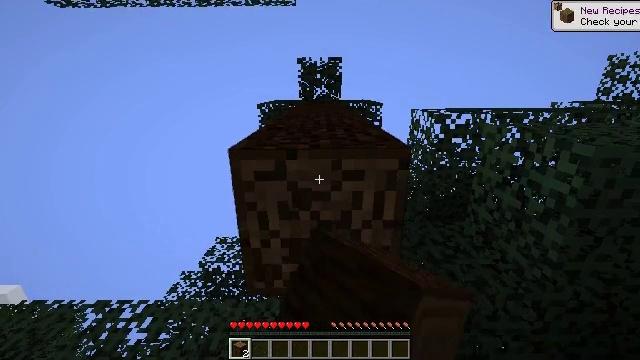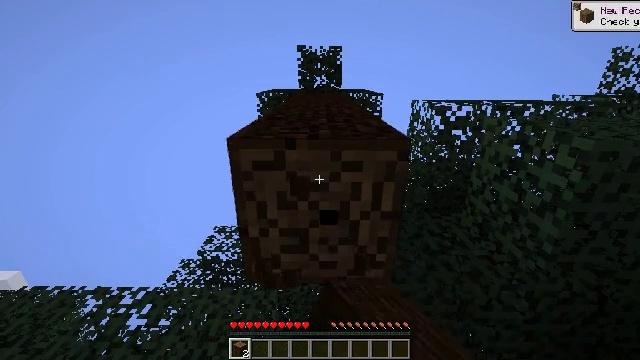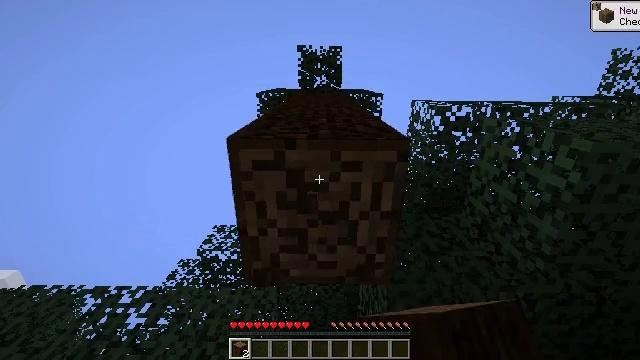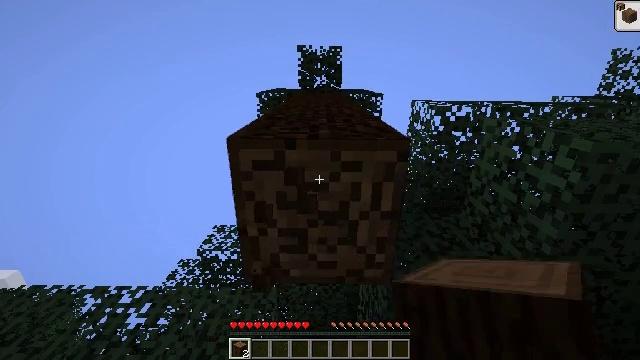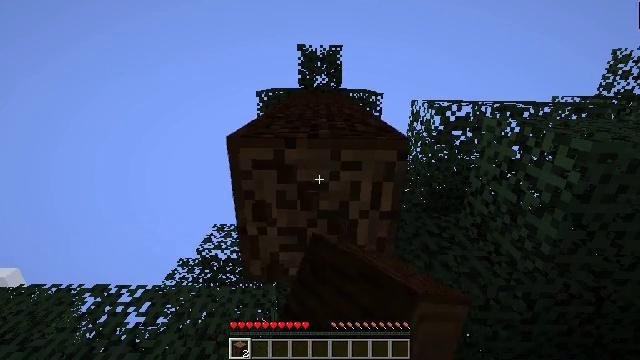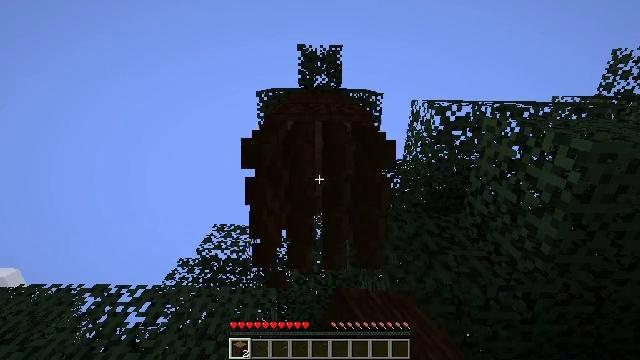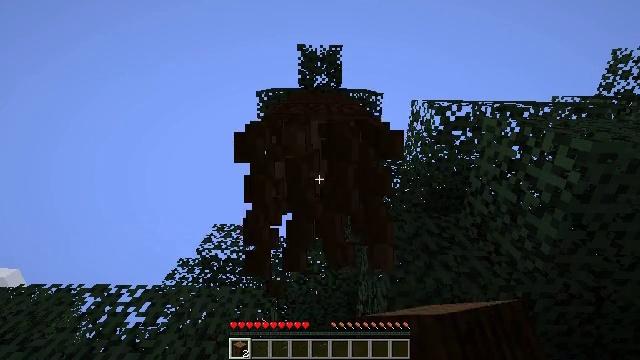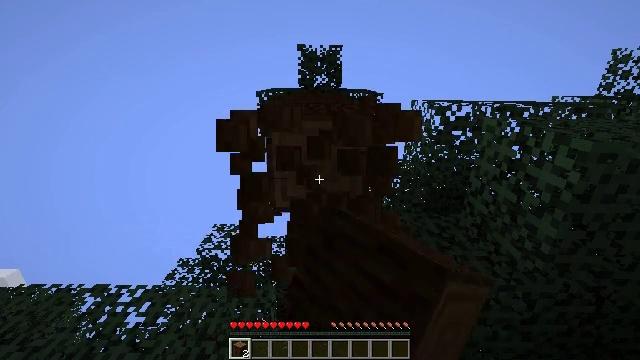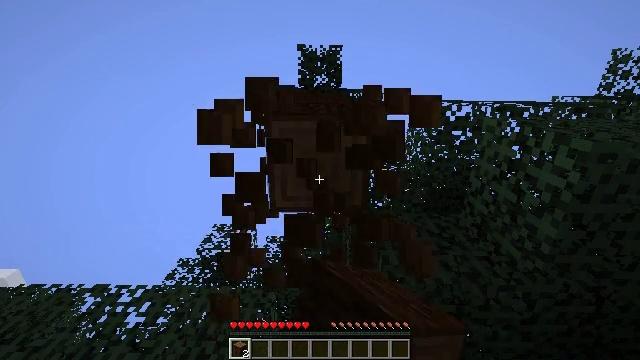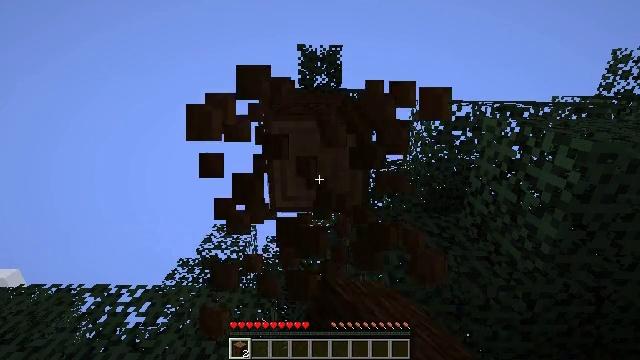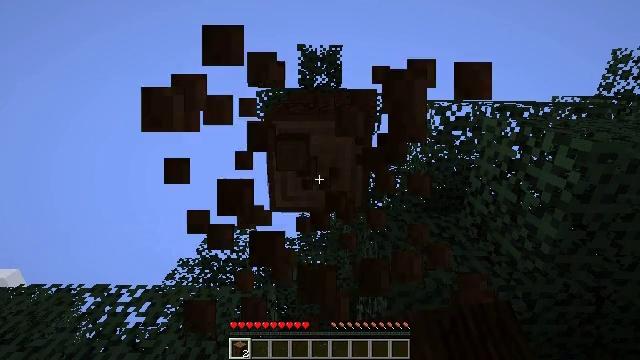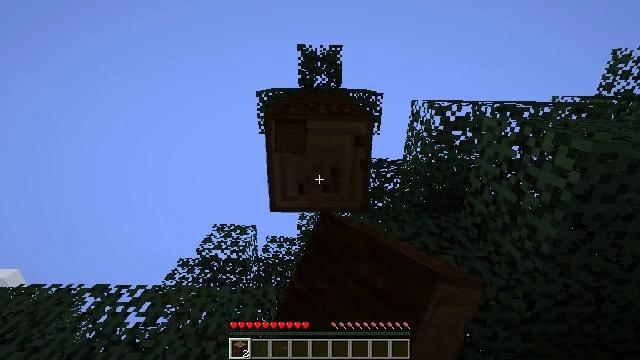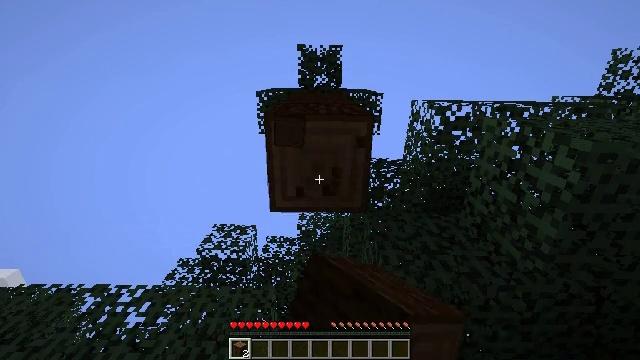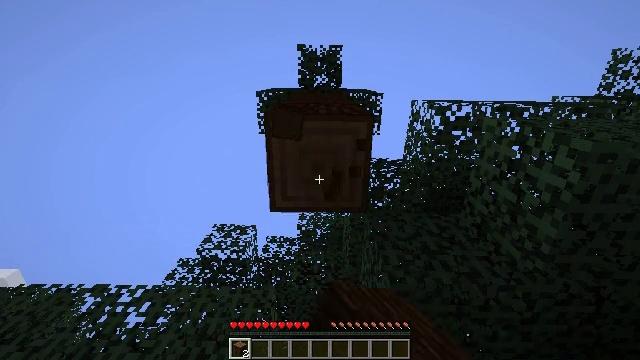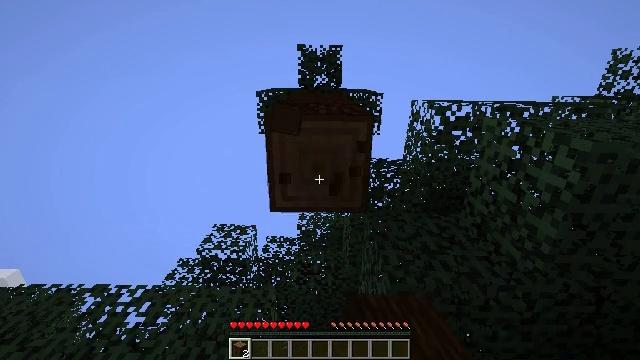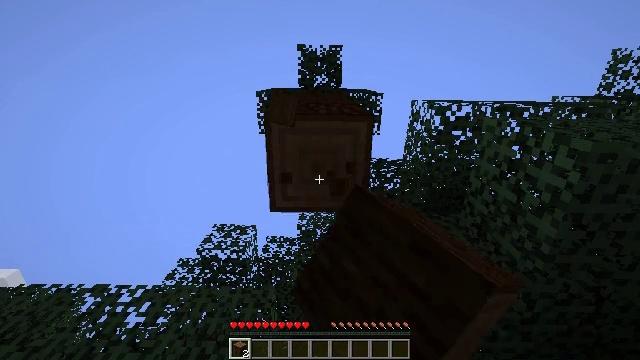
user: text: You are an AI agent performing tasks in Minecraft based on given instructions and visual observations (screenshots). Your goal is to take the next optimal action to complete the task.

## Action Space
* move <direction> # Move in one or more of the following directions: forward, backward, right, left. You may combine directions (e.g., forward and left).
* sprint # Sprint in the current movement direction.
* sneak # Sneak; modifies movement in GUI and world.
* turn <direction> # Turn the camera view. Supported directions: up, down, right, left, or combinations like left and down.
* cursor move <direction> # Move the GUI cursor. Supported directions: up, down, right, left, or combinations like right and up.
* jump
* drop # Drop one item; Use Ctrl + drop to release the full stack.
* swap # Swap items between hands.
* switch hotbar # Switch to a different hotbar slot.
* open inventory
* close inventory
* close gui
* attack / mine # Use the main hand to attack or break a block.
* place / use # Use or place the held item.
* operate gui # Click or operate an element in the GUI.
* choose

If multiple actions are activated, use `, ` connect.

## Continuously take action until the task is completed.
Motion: motion action
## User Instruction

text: Chop down the spruce log.
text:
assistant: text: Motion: turn down, attack / mine
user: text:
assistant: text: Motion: attack / mine
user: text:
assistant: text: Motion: attack / mine
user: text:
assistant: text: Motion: attack / mine
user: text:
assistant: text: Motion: attack / mine
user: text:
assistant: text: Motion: attack / mine
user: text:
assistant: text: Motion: attack / mine
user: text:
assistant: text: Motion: attack / mine
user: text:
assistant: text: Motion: attack / mine
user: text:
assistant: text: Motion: attack / mine
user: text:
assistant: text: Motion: attack / mine
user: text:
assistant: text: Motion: attack / mine
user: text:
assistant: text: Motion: attack / mine
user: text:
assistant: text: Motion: attack / mine
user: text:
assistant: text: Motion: attack / mine
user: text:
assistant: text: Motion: attack / mine
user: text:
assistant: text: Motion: attack / mine
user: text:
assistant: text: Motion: attack / mine
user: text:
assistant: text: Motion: attack / mine
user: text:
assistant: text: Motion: attack / mine
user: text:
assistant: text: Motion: attack / mine
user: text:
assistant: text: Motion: attack / mine
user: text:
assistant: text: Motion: attack / mine
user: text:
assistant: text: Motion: attack / mine
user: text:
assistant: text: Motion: attack / mine
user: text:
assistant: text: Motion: attack / mine
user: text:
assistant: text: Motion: attack / mine
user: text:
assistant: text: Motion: attack / mine
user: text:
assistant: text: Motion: attack / mine
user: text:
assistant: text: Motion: attack / mine